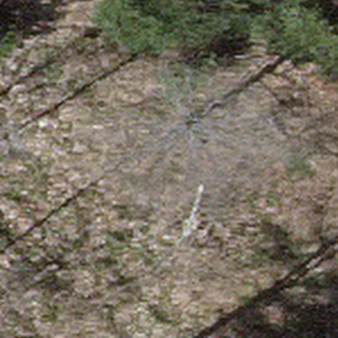
Label: other